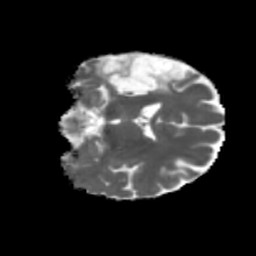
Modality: MD
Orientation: coronal
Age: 36
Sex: female
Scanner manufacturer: siemens
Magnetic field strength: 3 T
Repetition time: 5.47 s
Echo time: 0.0854 s